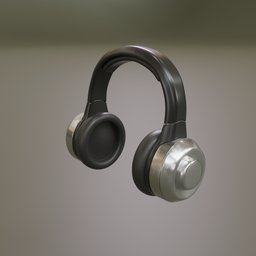
Label: electronics